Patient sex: M
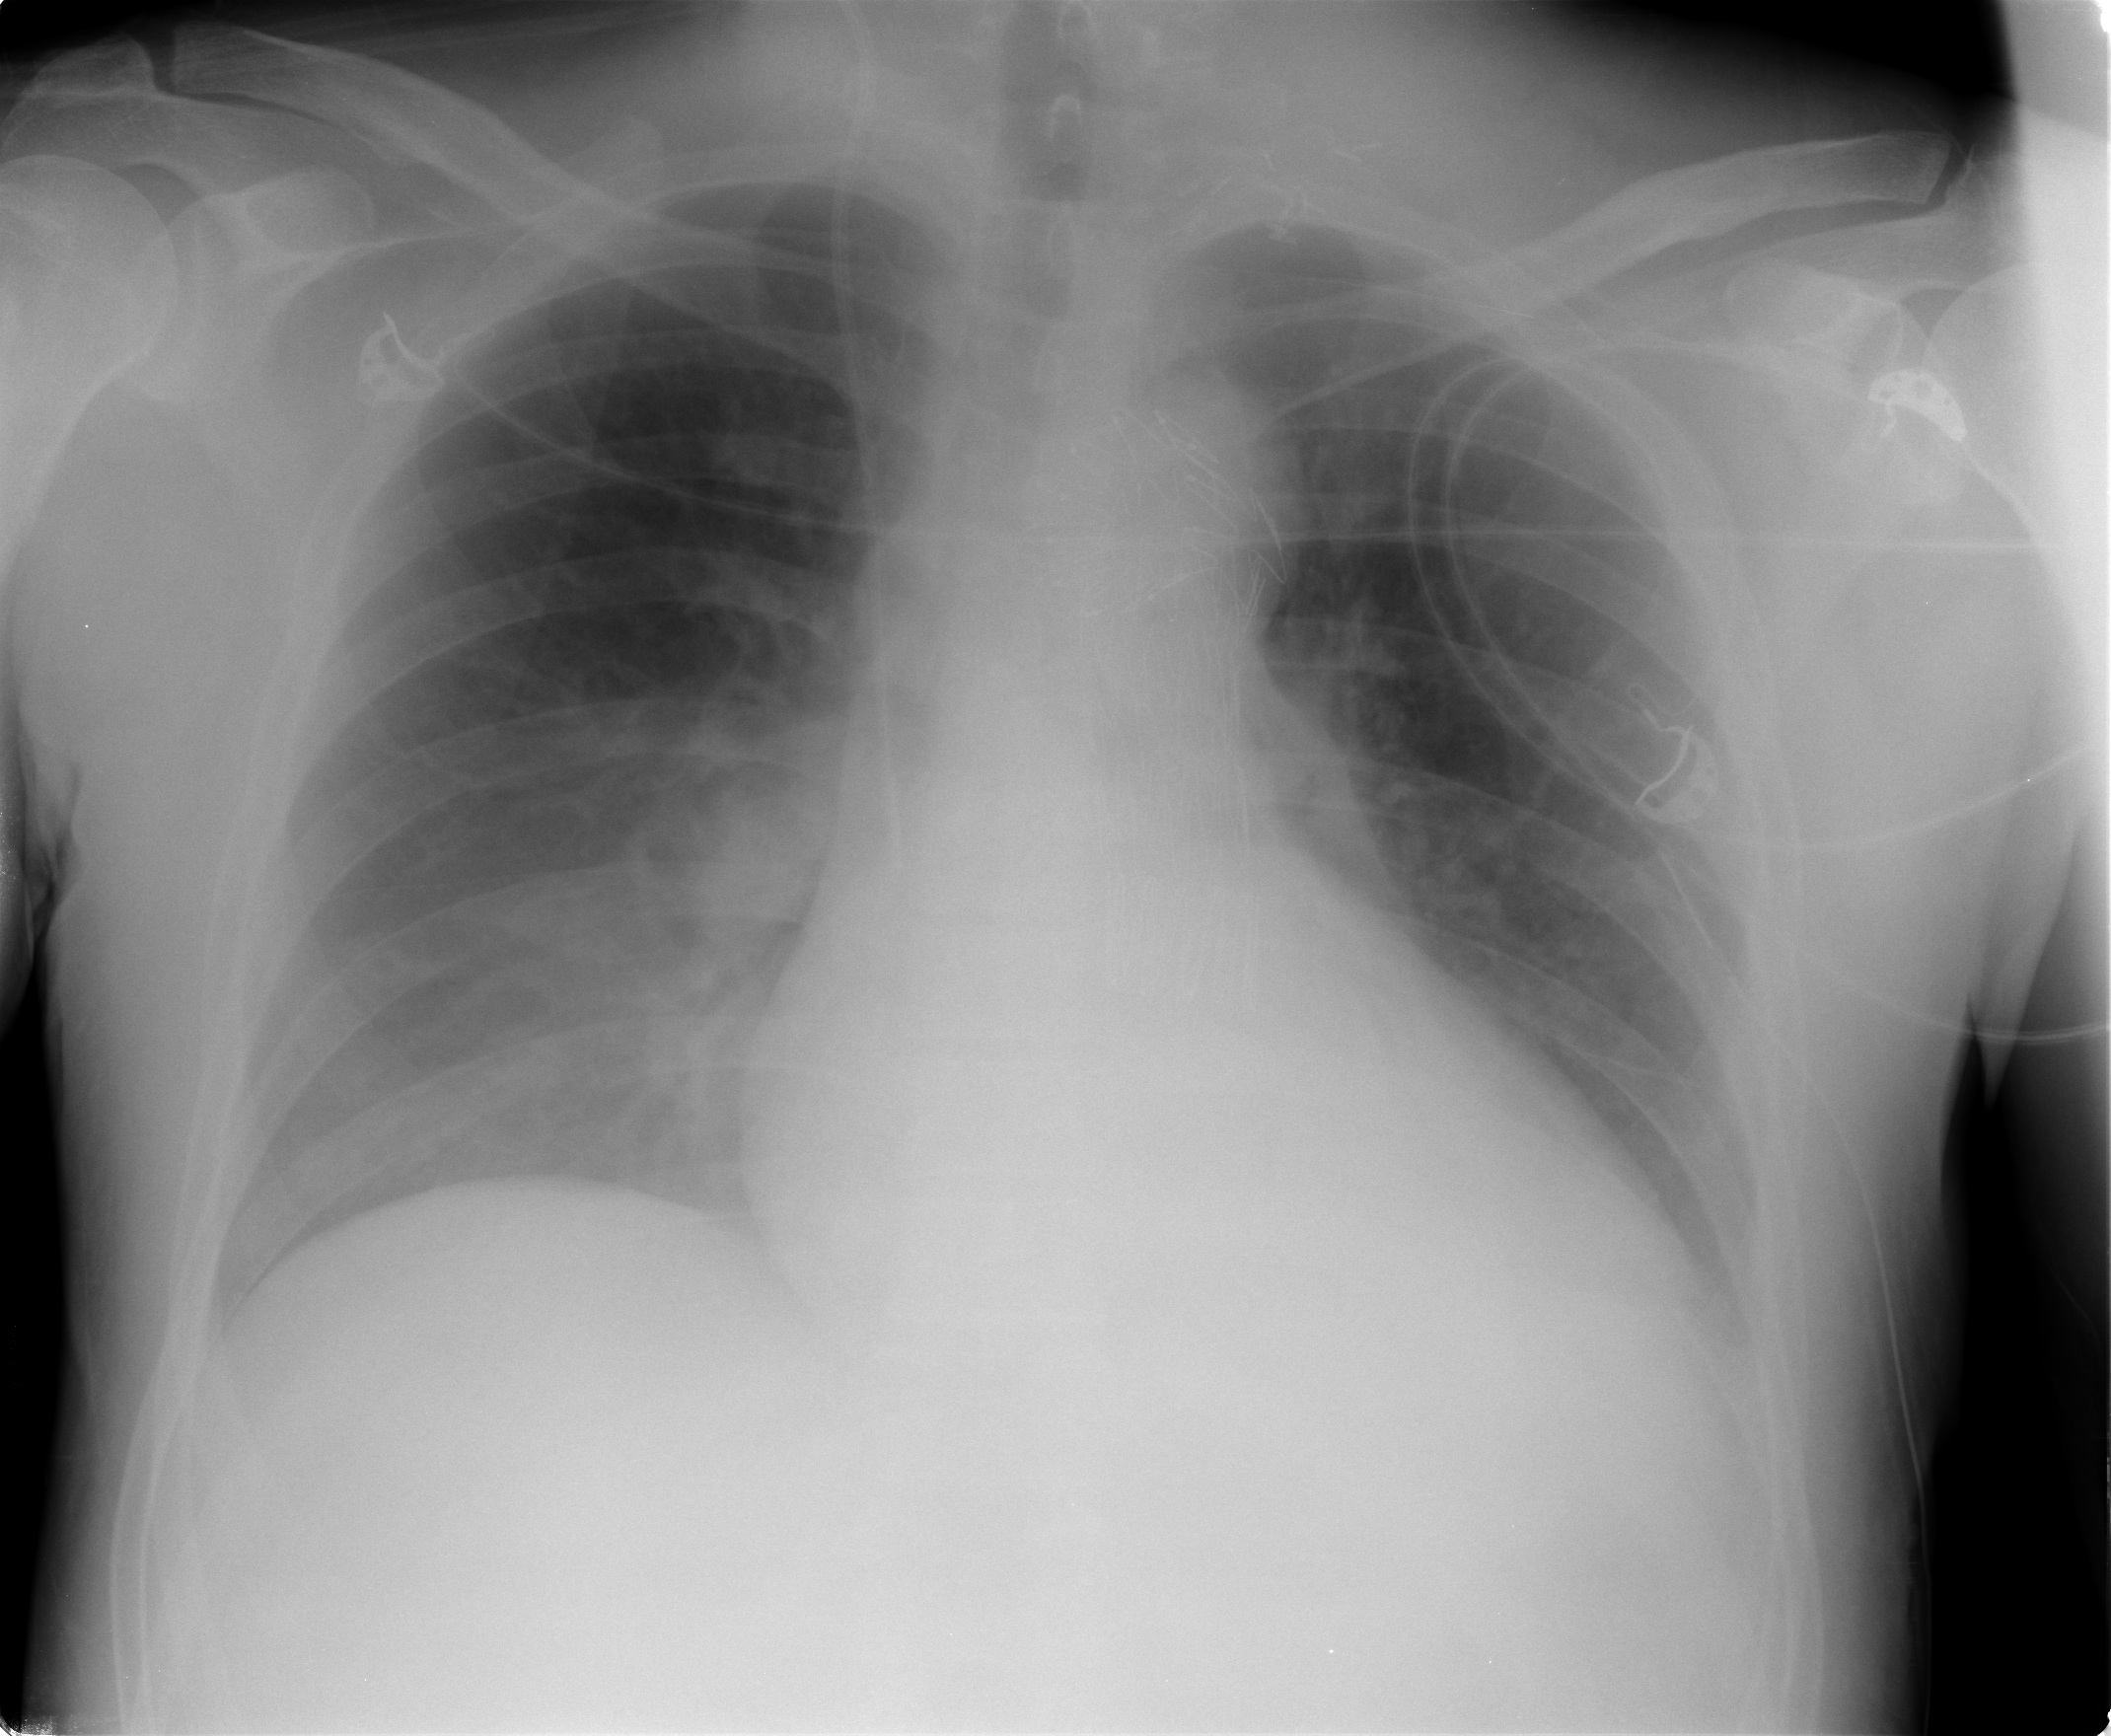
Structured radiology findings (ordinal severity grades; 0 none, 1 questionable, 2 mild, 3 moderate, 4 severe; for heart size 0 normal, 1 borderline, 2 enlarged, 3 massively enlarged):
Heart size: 2
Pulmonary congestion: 1
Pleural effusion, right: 0
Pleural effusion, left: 1
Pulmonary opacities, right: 2
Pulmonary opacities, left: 1
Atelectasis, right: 2
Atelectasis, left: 1